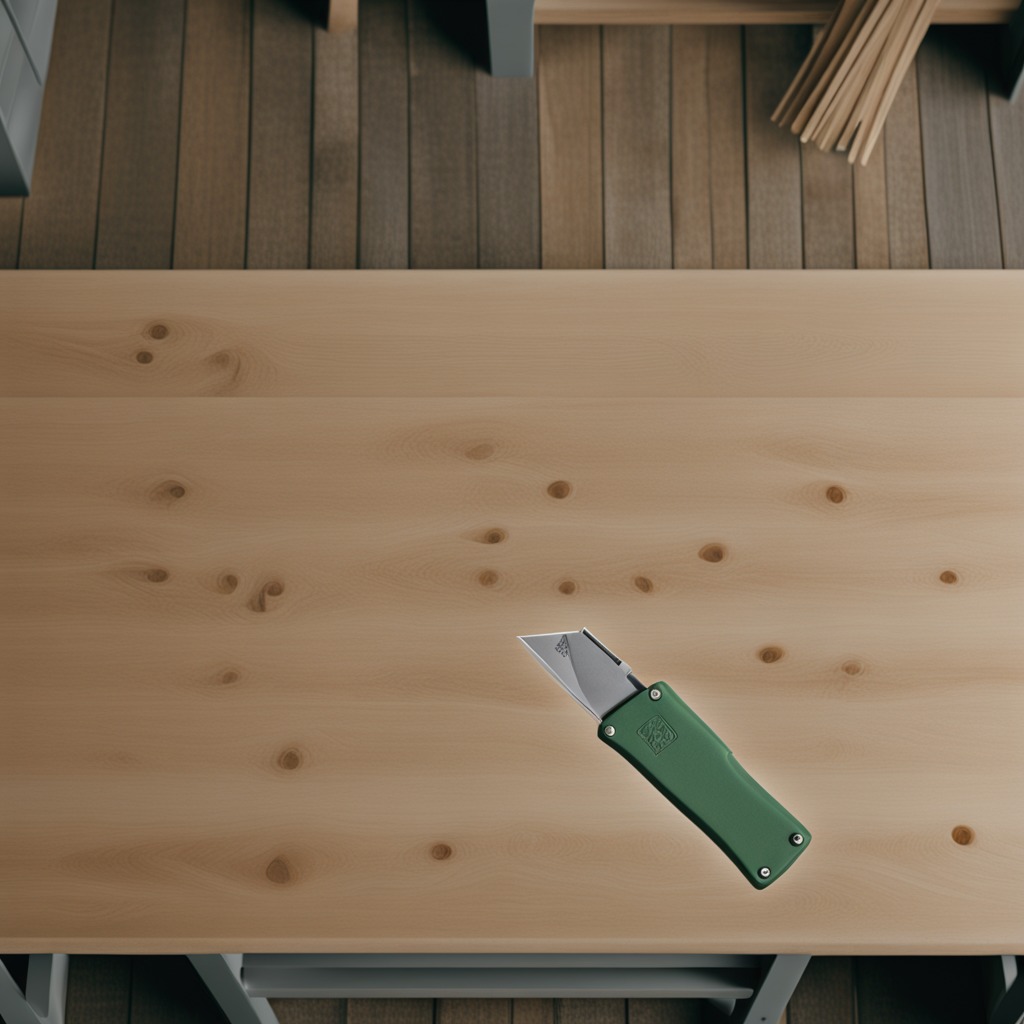
A utility knife lying on a workbench inside a coastal fishing gear workshop